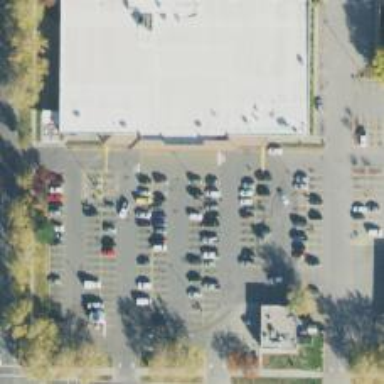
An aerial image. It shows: Parking space is available.